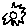
Label: sun